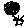
Label: moon